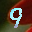
Label: 9